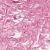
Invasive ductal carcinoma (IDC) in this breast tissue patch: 0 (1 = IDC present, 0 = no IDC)